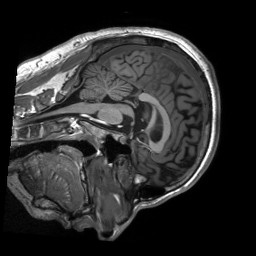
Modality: T1w
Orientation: sagittal
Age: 32
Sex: male
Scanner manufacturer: siemens
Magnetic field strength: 3 T
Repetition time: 2.53 s
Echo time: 0.00219 s